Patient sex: F
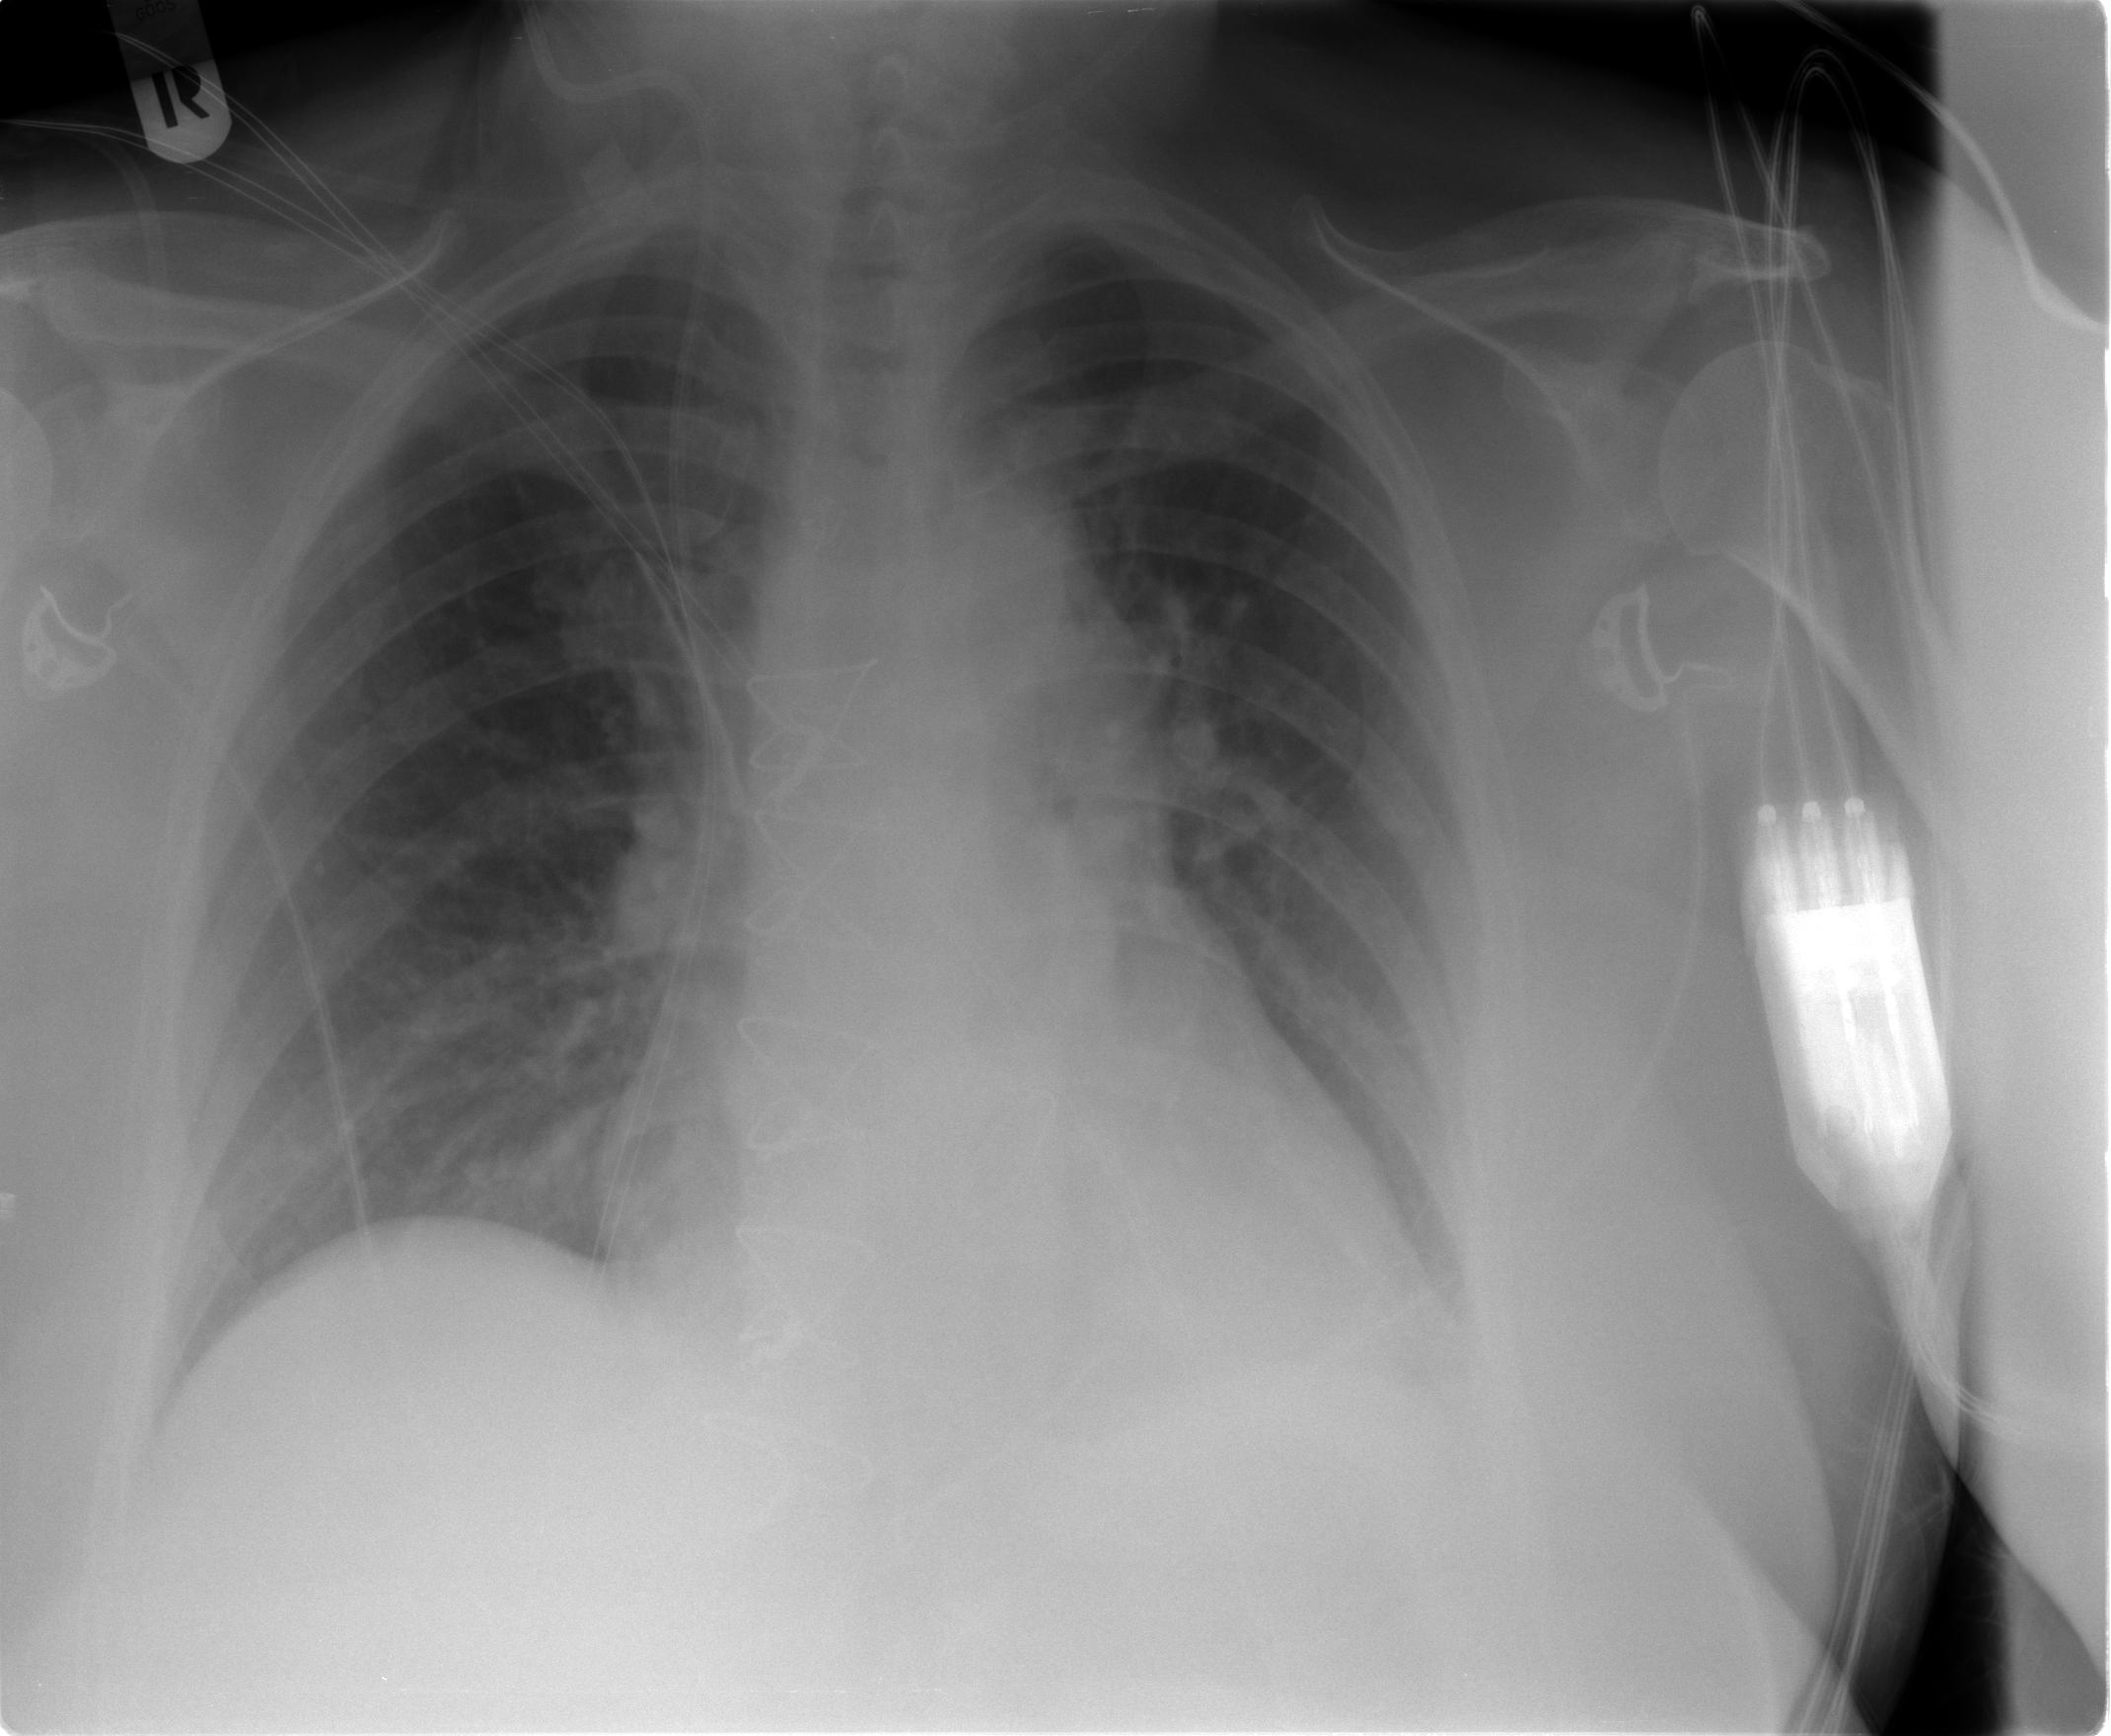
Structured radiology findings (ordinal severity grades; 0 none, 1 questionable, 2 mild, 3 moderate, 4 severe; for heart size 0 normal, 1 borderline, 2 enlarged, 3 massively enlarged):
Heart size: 0
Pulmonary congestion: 0
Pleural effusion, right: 0
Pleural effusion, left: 2
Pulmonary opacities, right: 0
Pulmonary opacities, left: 0
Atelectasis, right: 2
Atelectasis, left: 2